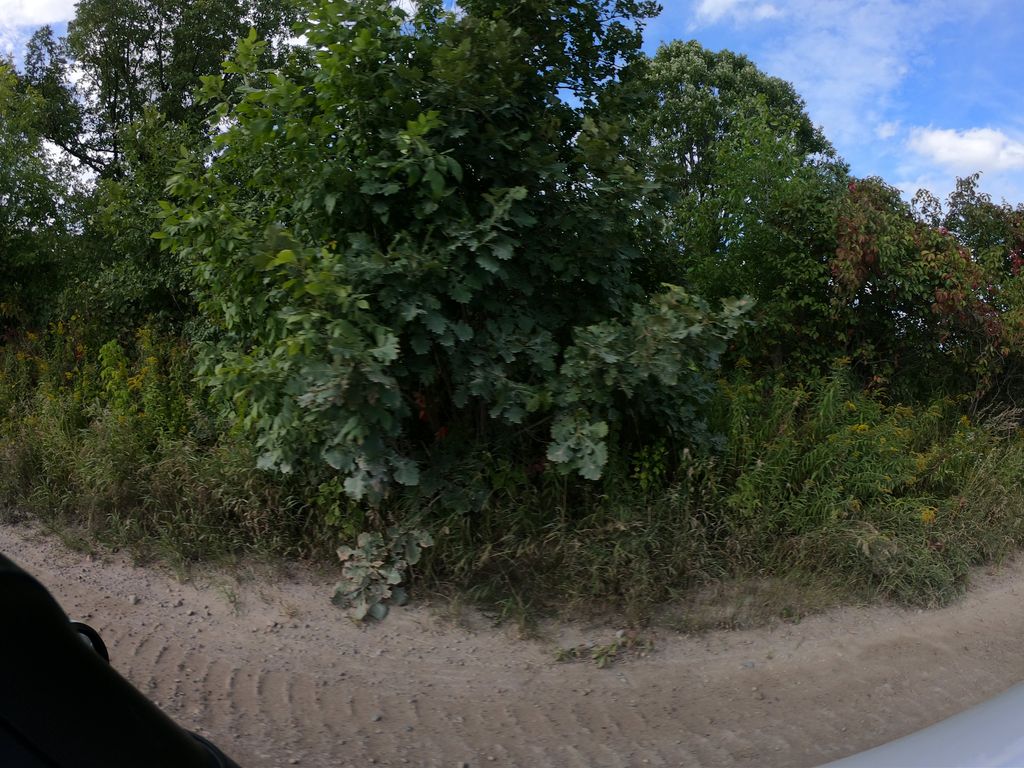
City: ottawa-gatineau